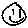
Label: smiley face